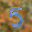
Label: 5